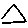
Label: triangle